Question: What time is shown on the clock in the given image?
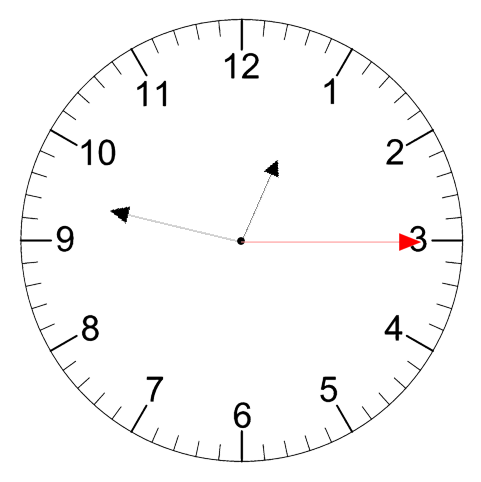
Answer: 12:47:15